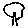
Label: tree